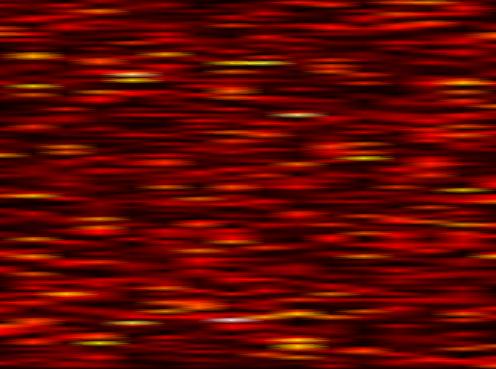
Label: UFMC